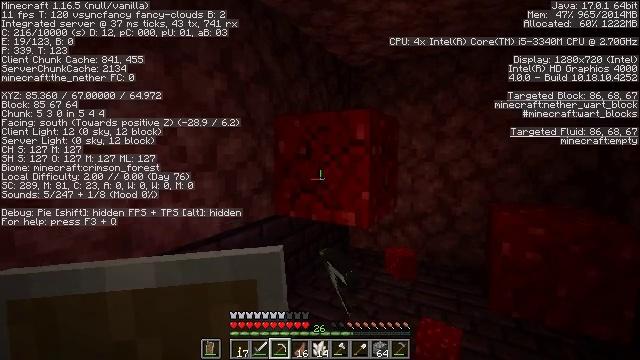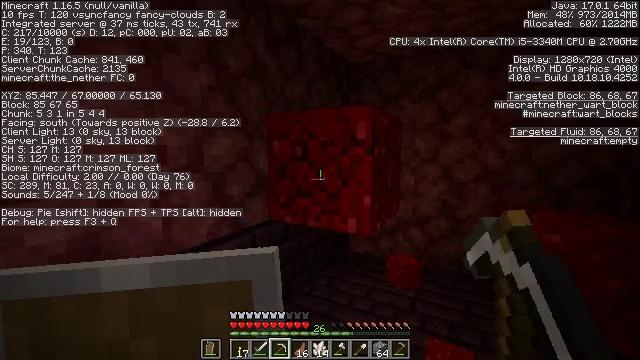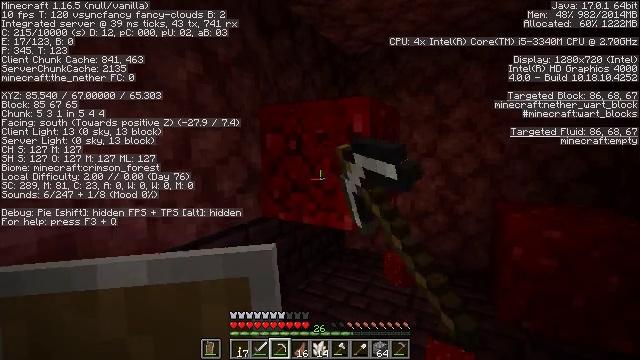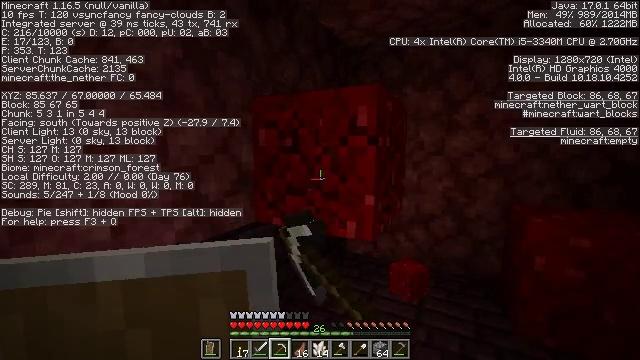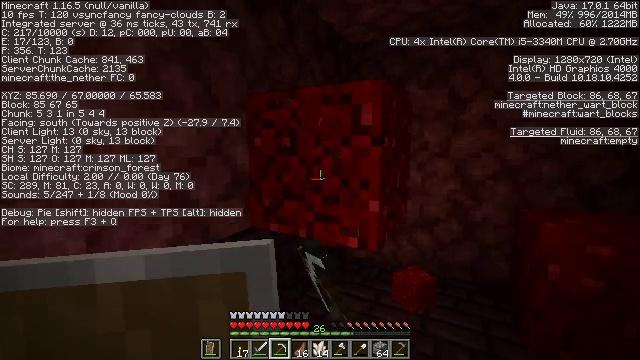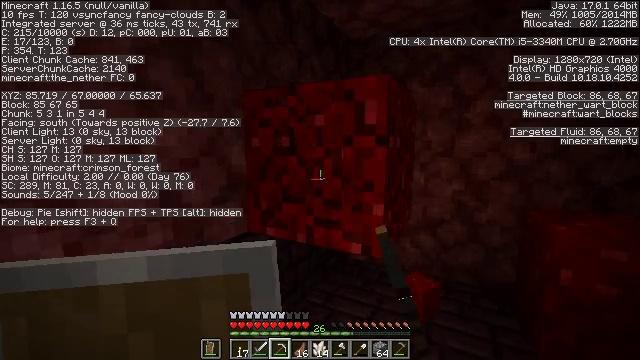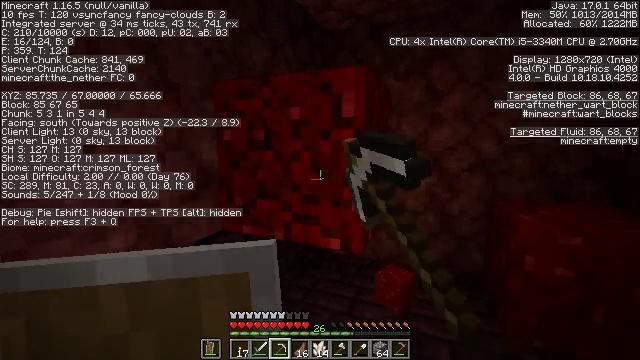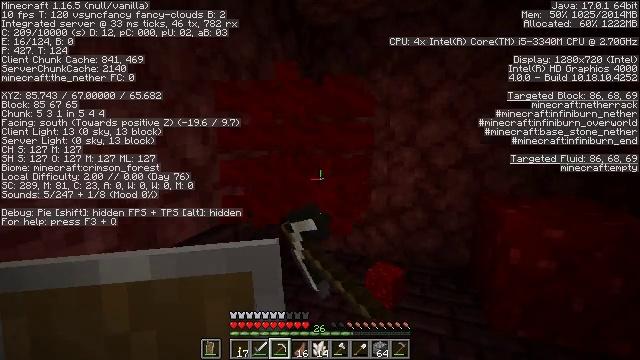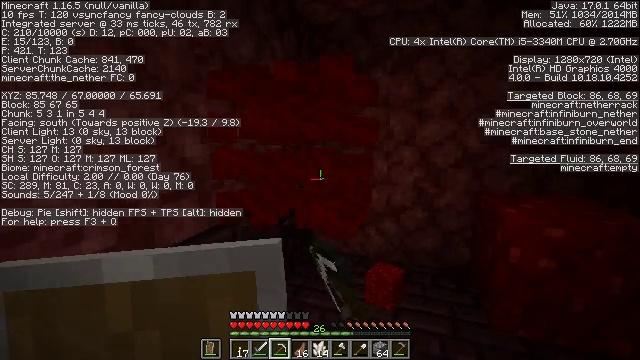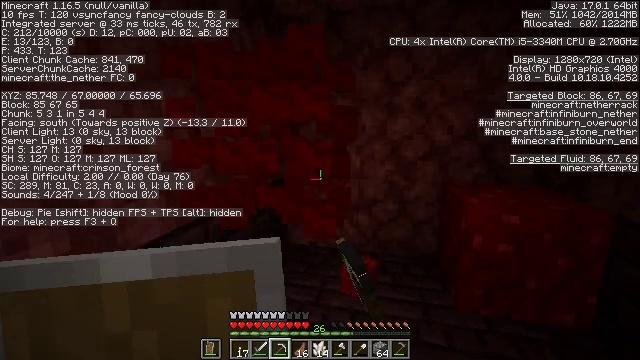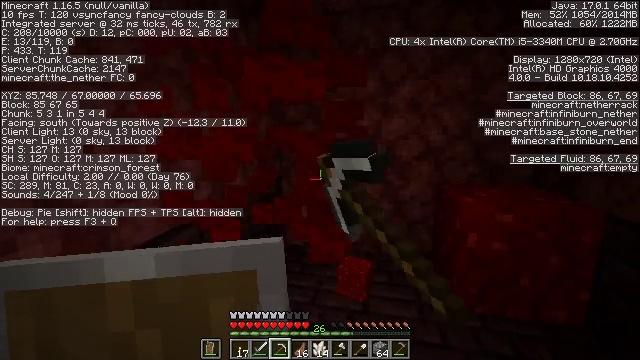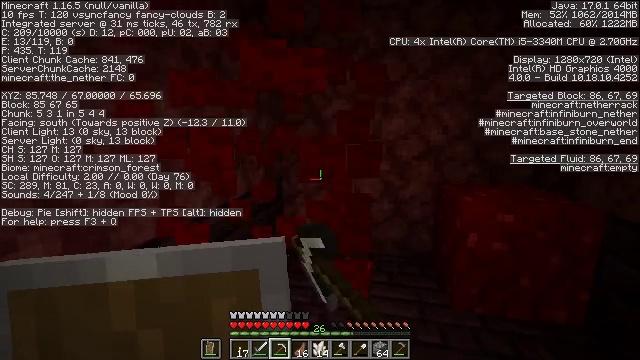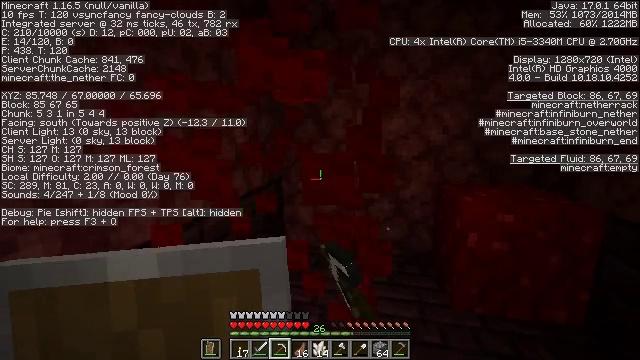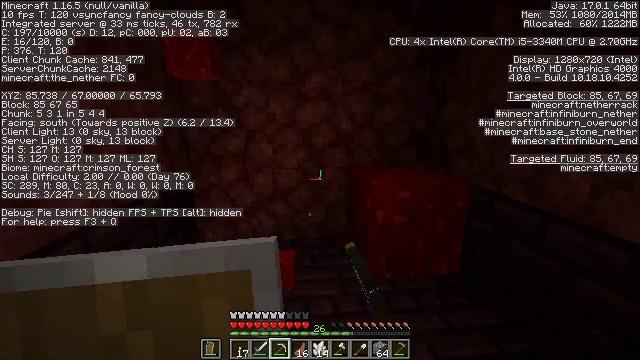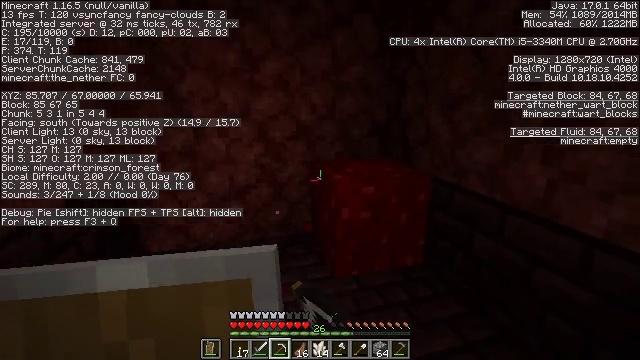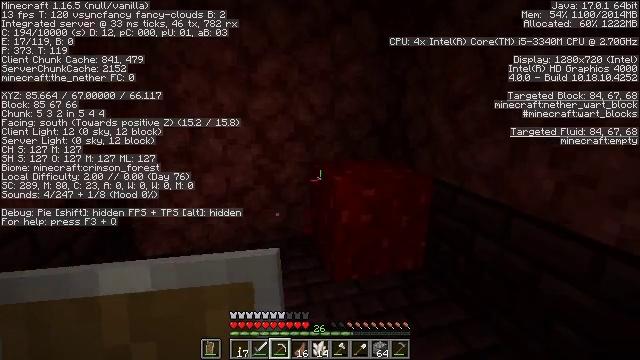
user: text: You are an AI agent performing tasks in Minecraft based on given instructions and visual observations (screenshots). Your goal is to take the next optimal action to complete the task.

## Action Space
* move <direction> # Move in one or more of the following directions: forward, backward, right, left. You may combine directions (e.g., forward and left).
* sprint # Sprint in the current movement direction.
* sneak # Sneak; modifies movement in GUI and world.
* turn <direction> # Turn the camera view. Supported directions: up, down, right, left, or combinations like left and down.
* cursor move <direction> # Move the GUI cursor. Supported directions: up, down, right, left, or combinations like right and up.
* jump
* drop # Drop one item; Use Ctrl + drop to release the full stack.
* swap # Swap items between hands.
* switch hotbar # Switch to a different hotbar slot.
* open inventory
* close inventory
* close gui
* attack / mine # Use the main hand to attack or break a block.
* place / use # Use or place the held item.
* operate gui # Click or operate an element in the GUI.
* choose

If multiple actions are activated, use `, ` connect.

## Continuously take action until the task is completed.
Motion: motion action
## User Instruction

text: Attack the nether wart block to break it.
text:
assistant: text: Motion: move forward, attack / mine
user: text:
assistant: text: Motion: move forward, turn down, attack / mine
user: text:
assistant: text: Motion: move forward, attack / mine
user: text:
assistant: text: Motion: attack / mine
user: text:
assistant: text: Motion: attack / mine
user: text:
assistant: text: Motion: turn right and down, attack / mine
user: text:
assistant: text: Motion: turn right, attack / mine
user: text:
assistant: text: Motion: attack / mine
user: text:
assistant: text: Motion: turn right and down, attack / mine
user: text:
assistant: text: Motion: turn right, attack / mine
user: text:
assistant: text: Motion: attack / mine
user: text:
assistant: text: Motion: attack / mine
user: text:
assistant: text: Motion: move forward, turn right and down, attack / mine
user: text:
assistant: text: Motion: move forward, turn right and down, attack / mine
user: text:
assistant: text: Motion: move forward, attack / mine
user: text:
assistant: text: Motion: move forward, turn right and down, attack / mine
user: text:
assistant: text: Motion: turn right and down, attack / mine
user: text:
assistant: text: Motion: turn down, attack / mine
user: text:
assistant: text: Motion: move forward, turn right and down, attack / mine
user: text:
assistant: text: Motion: move forward, attack / mine
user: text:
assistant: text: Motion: attack / mine
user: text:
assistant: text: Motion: attack / mine
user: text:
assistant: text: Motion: attack / mine
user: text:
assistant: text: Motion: attack / mine
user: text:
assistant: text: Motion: attack / mine
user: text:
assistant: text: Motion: attack / mine
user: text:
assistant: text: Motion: attack / mine
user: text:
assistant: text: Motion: attack / mine
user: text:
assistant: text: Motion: attack / mine
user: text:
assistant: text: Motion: attack / mine